Field crop: maize
Growth stage: 2
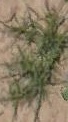
Species: salsola